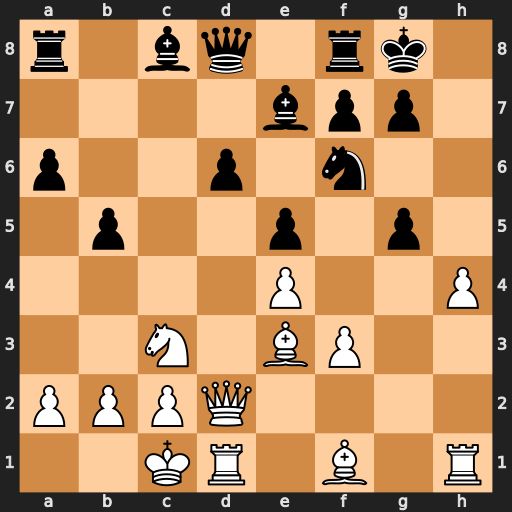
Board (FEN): r1bq1rk1/4bpp1/p2p1n2/1p2p1p1/4P2P/2N1BP2/PPPQ4/2KR1B1R
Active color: w
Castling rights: -
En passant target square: -
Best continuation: hxg5